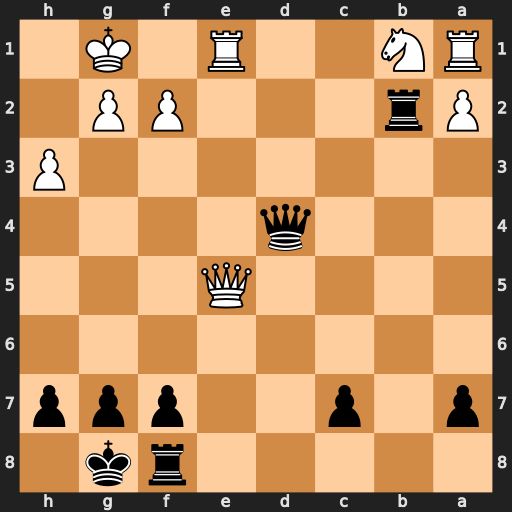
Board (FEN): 5rk1/p1p2ppp/8/4Q3/3q4/7P/Pr3PP1/RN2R1K1
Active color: b
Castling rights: -
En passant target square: -
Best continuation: Qxf2+ Kh2 Qxg2#